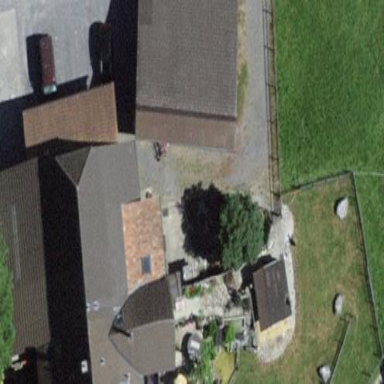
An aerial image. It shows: Barn.